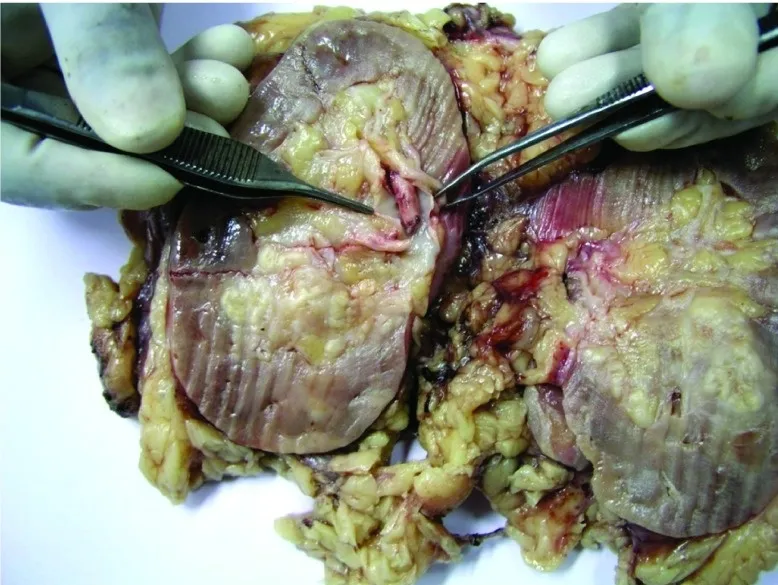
Gross specimen showing thrombus in renal vein.
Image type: medical_photograph (other_medical_photograph)